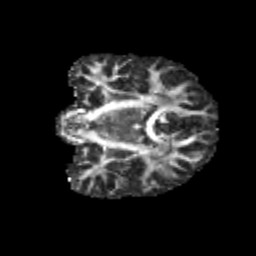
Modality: FA
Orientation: coronal
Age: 13
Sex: male
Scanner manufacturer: siemens
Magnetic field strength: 3 T
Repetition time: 3.8 s
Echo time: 0.07 s